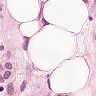
Metastatic tissue present: yes